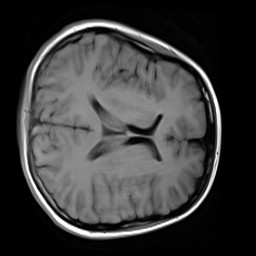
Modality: T1w
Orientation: axial
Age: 19
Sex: female
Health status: healthy
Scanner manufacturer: siemens
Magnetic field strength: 3 T
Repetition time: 4.1 s
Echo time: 0.0085 s